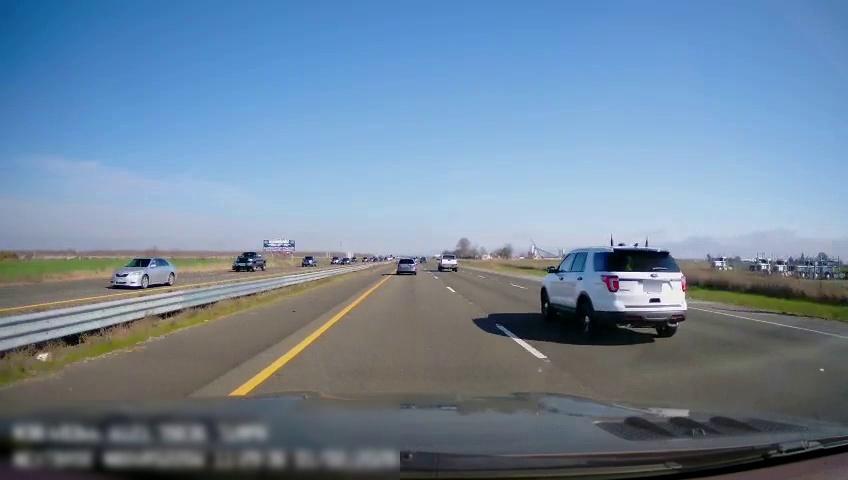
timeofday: Day
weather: Sunny
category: Drivable Space
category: Drivable Space
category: Vehicles | Car
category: Vehicles | SUV
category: Vehicles | SUV
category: Vehicles | Car
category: Vehicles | Car
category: Vehicles | SUV
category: Vehicles | SUV
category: Vehicles | Truck
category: Lanes | Current Lane
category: Lanes | Current Lane
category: Lanes | Alternate Lane
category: Lanes | Alternate Lane
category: Lanes | Opposite Lane